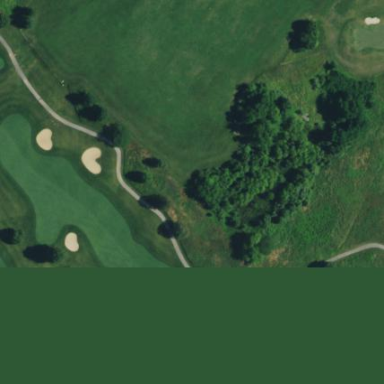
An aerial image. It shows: Area of rough grass used for golf.